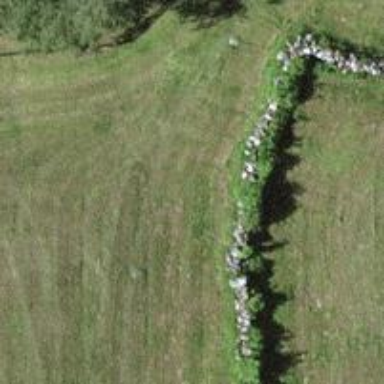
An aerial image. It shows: Dry stone wall barrier.